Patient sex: M
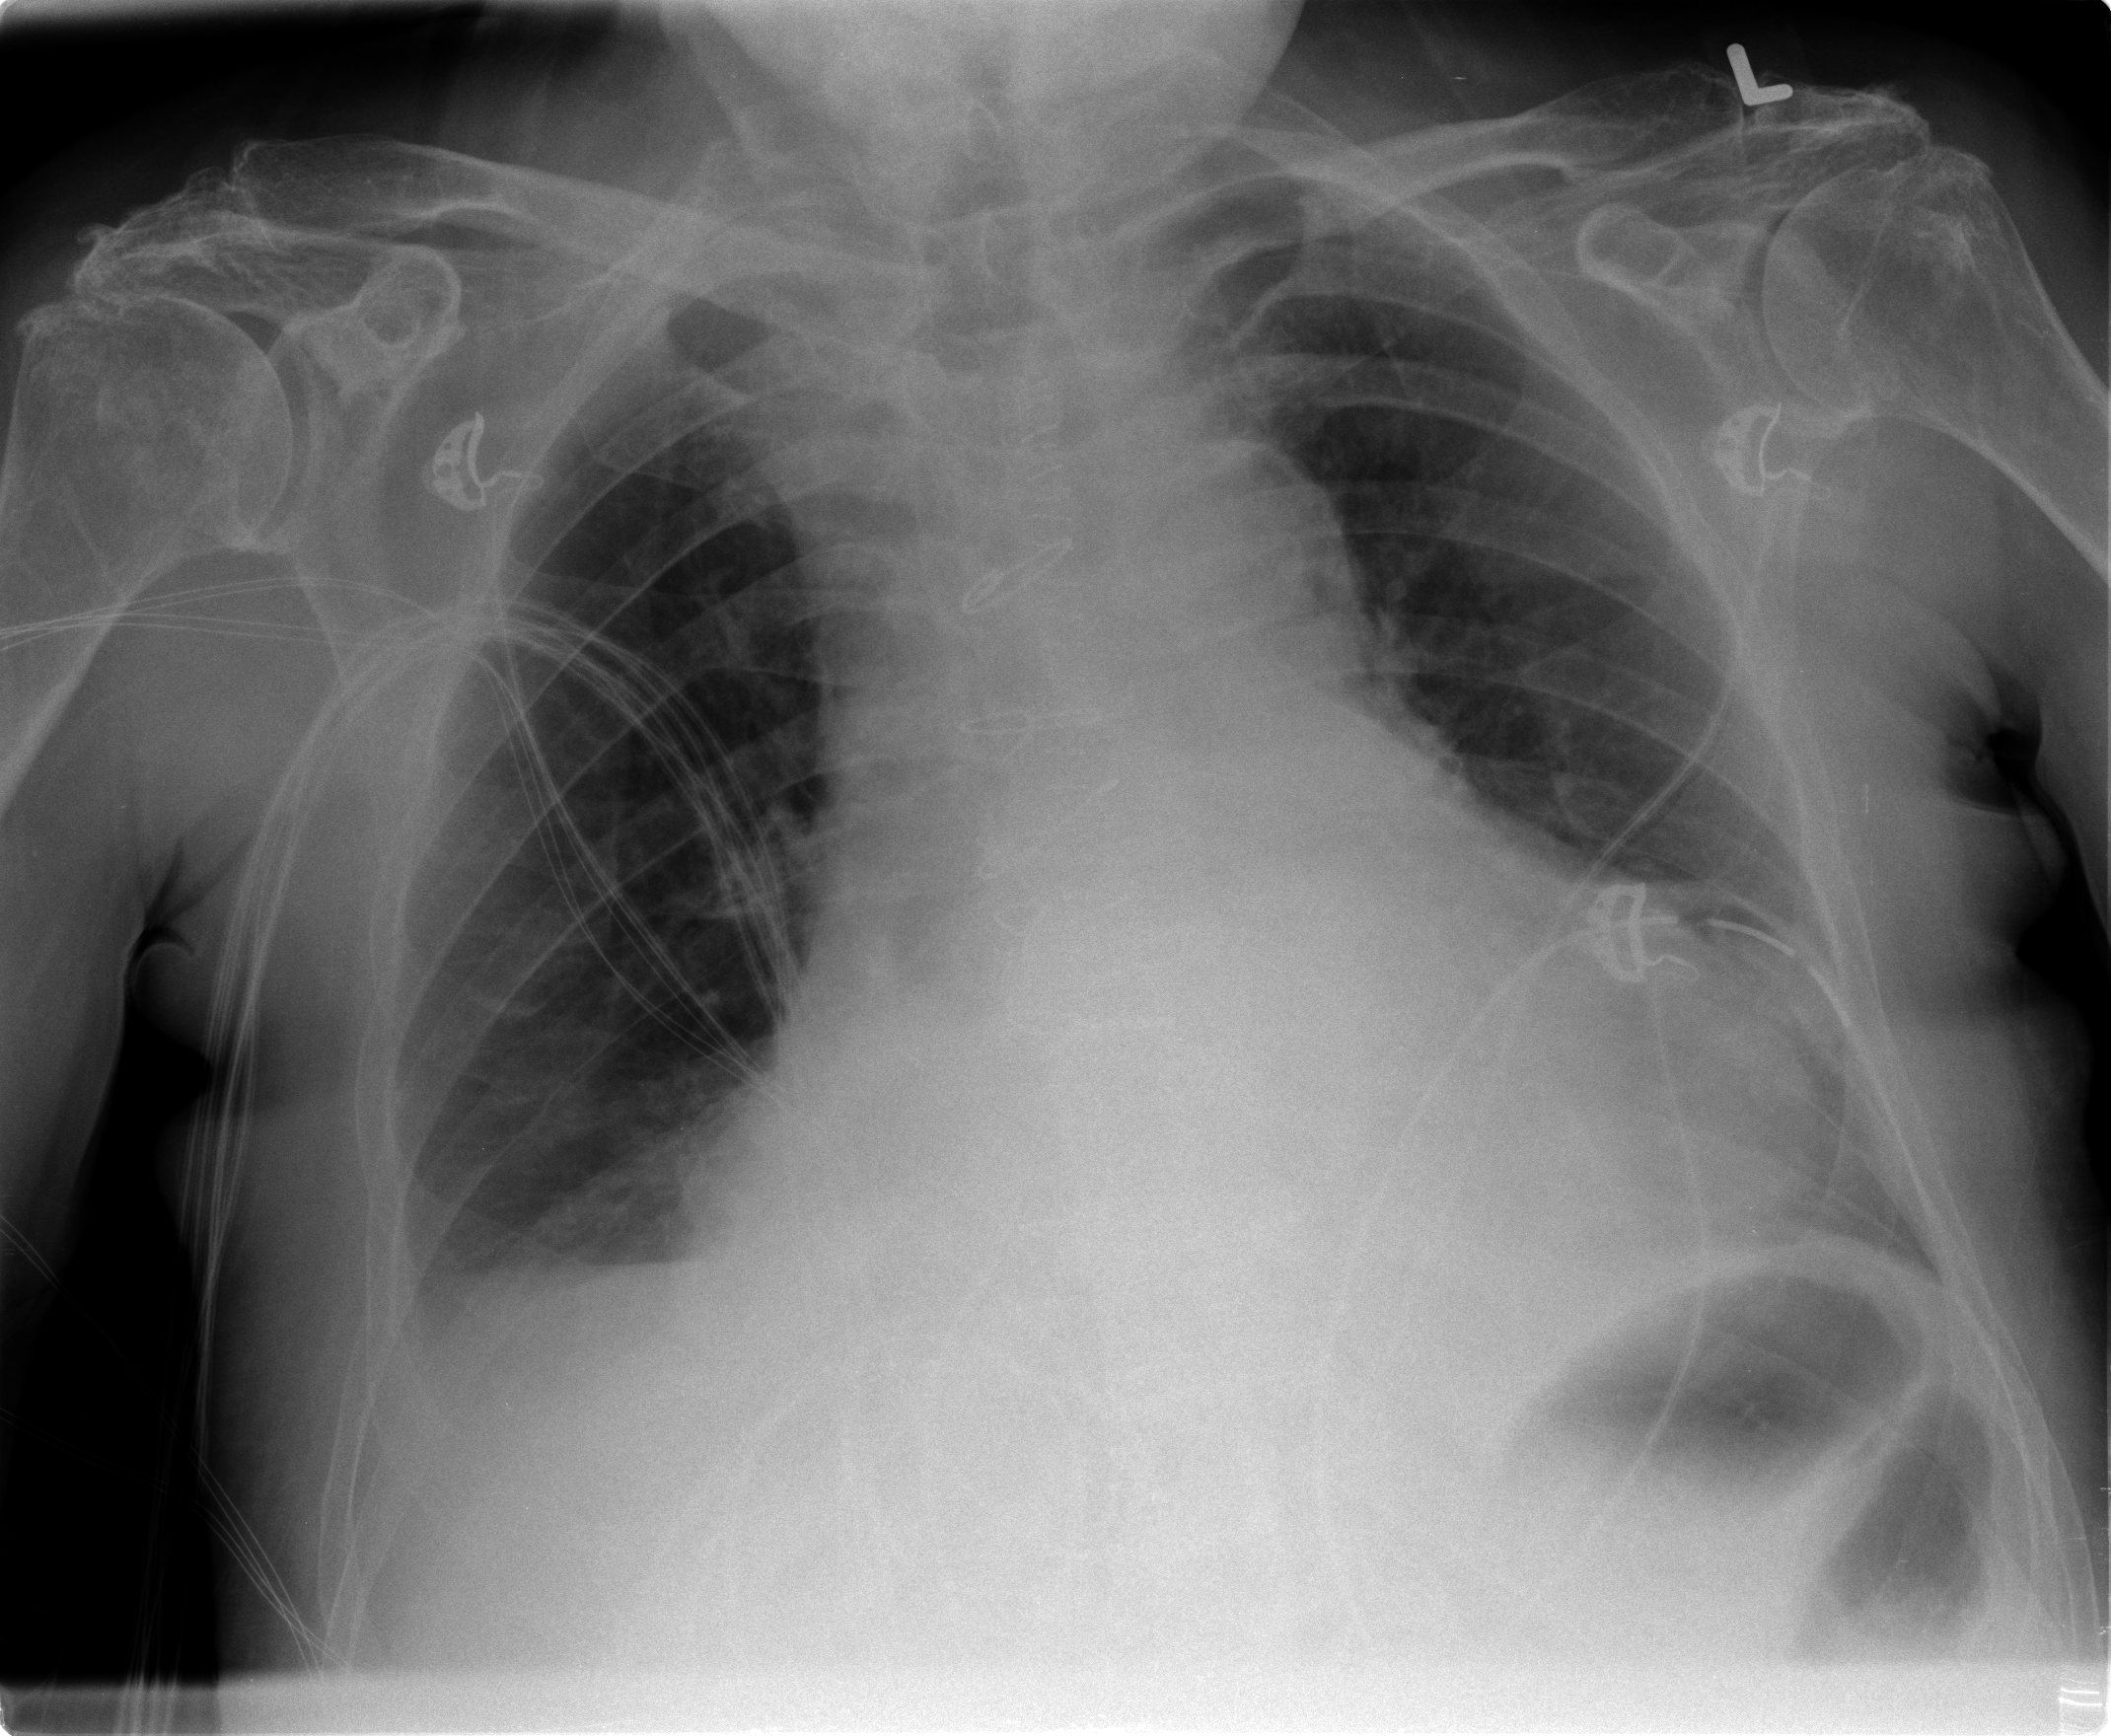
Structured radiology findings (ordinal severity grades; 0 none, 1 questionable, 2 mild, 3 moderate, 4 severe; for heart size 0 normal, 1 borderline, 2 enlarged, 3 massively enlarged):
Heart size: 3
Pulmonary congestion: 0
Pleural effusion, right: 2
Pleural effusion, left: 1
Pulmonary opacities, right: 0
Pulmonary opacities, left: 0
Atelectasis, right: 2
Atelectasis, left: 2